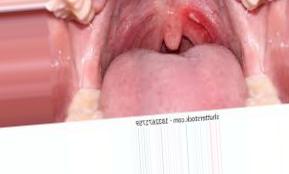
Condition: Mouth Ulcer